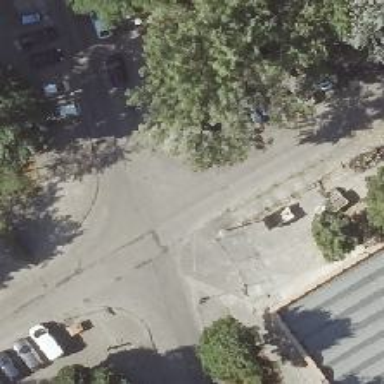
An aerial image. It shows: Parking available on the street side.